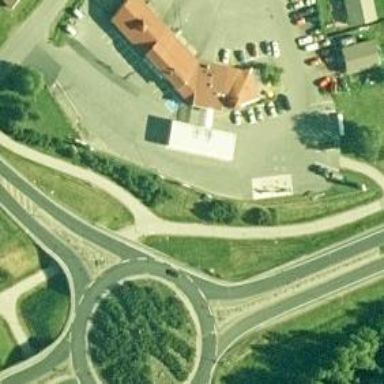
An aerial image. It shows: Asphalt cycleway.